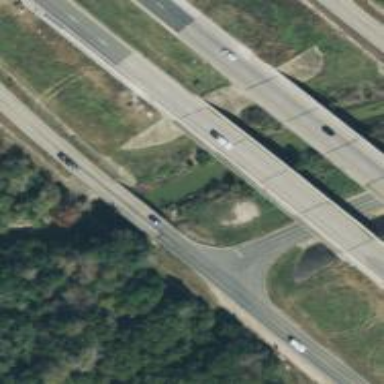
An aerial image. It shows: Asphalt surface road with bridge. This is secondary road with frontage road.